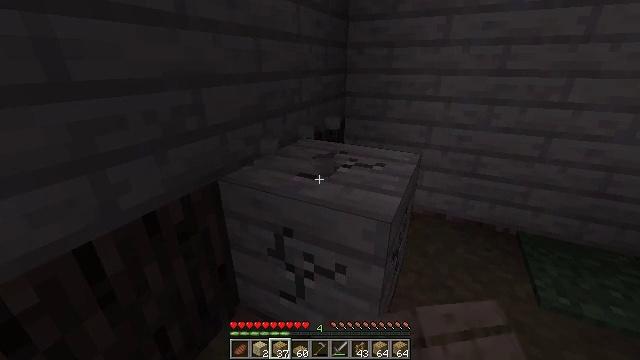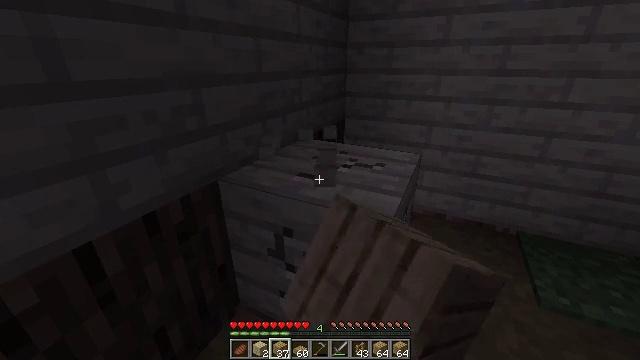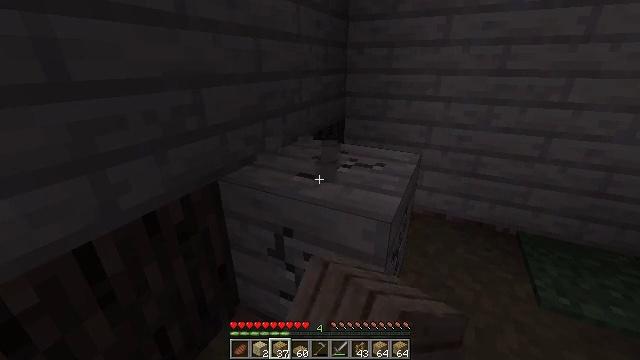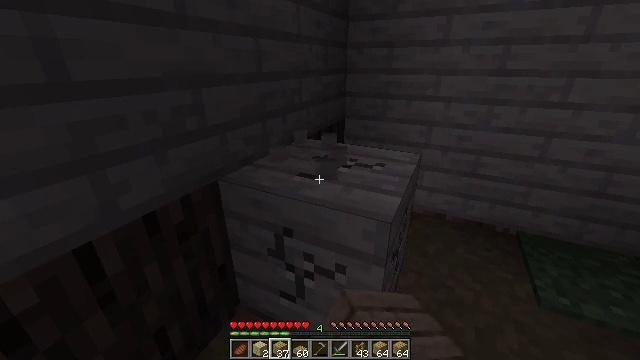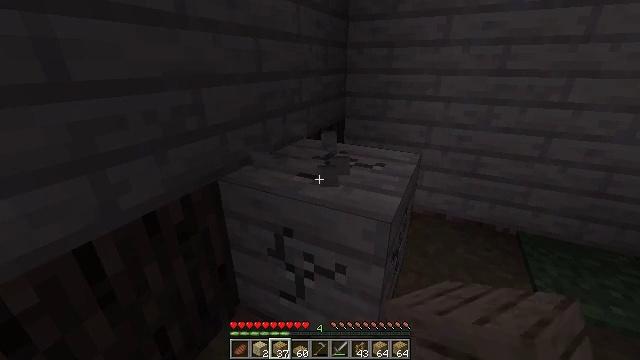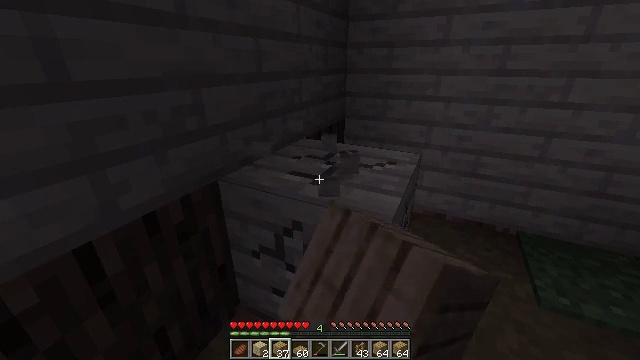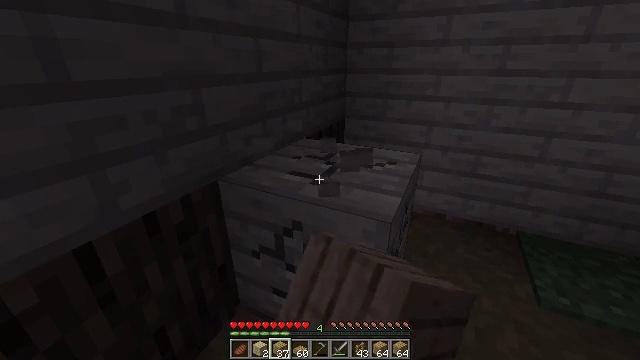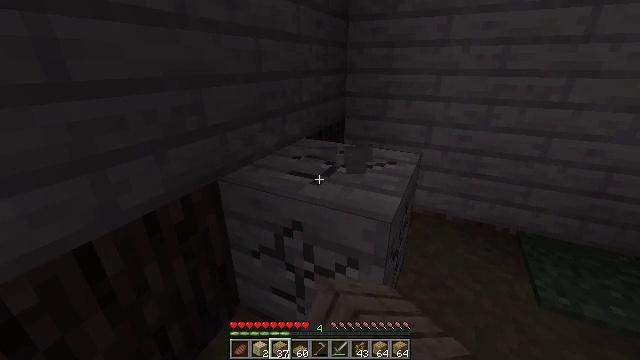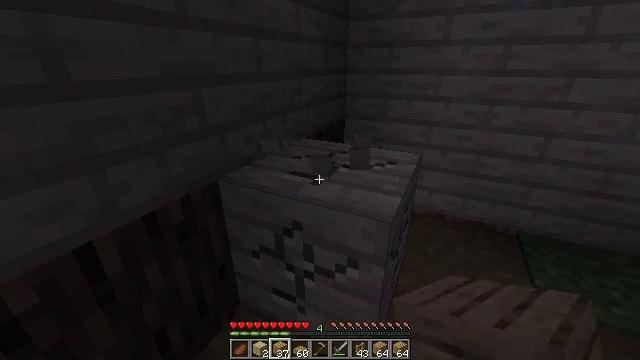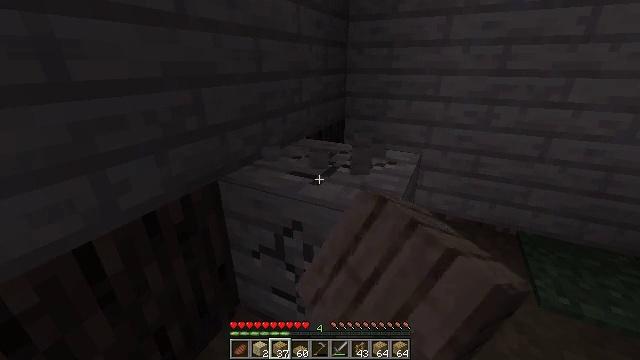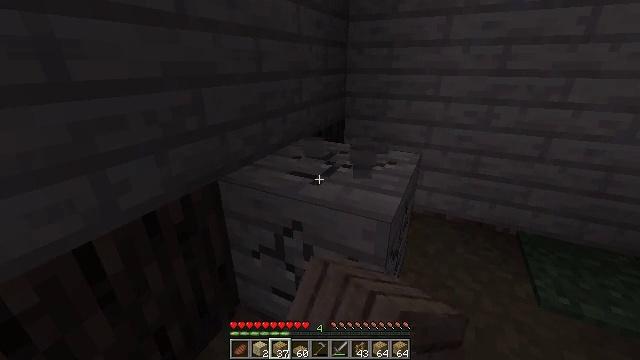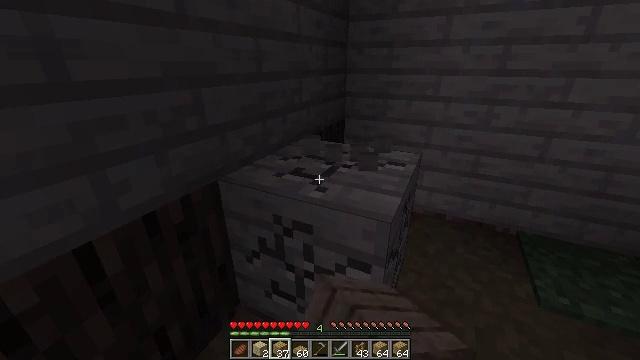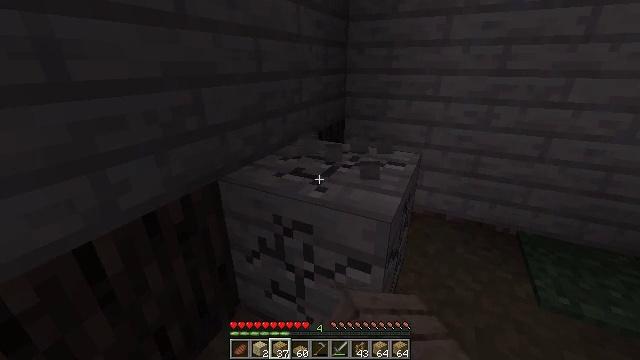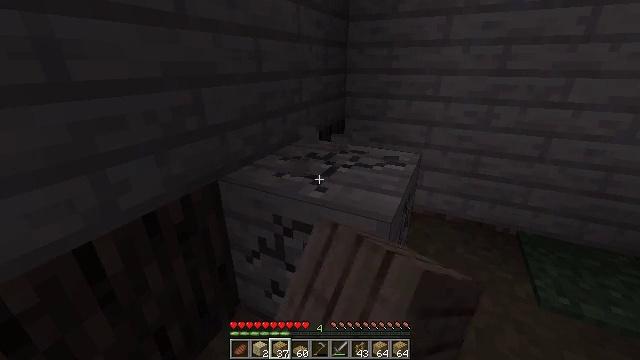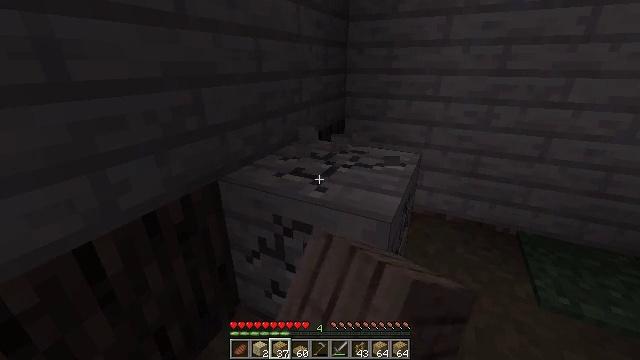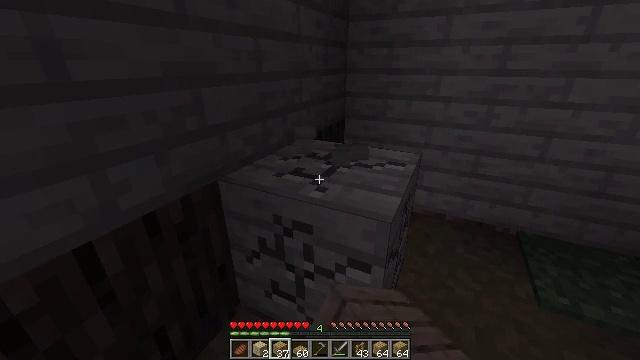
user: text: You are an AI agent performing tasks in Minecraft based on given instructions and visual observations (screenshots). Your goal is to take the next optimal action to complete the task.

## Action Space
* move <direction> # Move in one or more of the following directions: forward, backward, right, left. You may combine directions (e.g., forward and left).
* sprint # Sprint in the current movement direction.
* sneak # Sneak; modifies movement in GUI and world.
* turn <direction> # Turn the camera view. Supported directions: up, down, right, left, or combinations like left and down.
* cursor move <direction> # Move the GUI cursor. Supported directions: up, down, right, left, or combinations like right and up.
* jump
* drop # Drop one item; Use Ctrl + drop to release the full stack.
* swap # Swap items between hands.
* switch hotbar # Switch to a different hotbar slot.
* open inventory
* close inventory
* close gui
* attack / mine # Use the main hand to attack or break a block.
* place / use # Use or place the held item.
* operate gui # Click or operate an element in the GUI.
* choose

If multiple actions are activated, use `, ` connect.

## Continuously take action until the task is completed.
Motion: motion action
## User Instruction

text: Collect birch planks from structures.
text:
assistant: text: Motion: attack / mine
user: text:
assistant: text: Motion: attack / mine
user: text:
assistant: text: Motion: attack / mine
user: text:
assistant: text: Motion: attack / mine
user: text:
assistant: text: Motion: attack / mine
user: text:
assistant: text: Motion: attack / mine
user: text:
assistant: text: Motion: attack / mine
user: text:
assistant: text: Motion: attack / mine
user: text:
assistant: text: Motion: attack / mine
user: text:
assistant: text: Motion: attack / mine
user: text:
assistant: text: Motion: attack / mine
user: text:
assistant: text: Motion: attack / mine
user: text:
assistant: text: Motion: attack / mine
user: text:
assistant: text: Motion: attack / mine
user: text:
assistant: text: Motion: attack / mine
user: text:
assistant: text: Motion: attack / mine
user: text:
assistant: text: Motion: attack / mine
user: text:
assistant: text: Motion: attack / mine
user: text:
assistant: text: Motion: attack / mine
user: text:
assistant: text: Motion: attack / mine
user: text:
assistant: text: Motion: attack / mine
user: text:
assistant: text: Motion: attack / mine
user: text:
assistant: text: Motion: attack / mine
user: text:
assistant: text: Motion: attack / mine
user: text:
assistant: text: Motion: attack / mine
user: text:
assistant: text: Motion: attack / mine
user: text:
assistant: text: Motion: attack / mine
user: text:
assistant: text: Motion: attack / mine
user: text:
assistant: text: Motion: attack / mine
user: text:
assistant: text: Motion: attack / mine